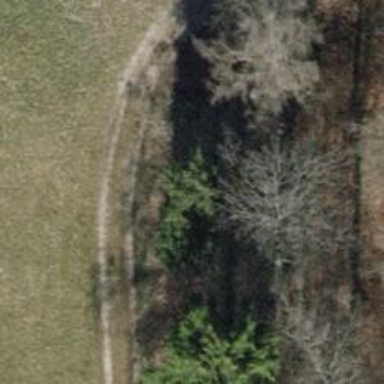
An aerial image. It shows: Unpaved track with tracktype grade4.